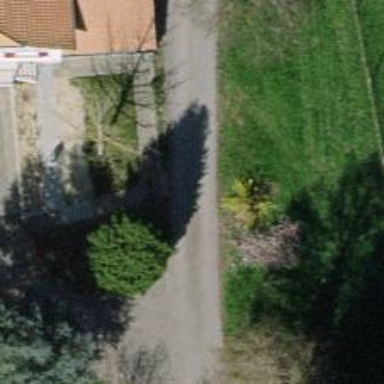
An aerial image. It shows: Concrete driveway.